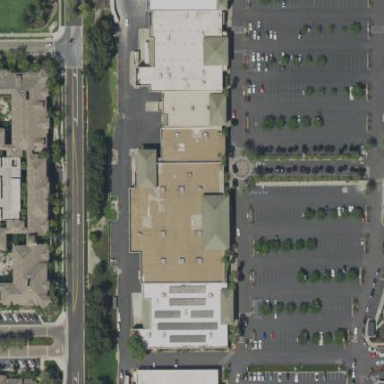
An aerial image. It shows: Retail building.